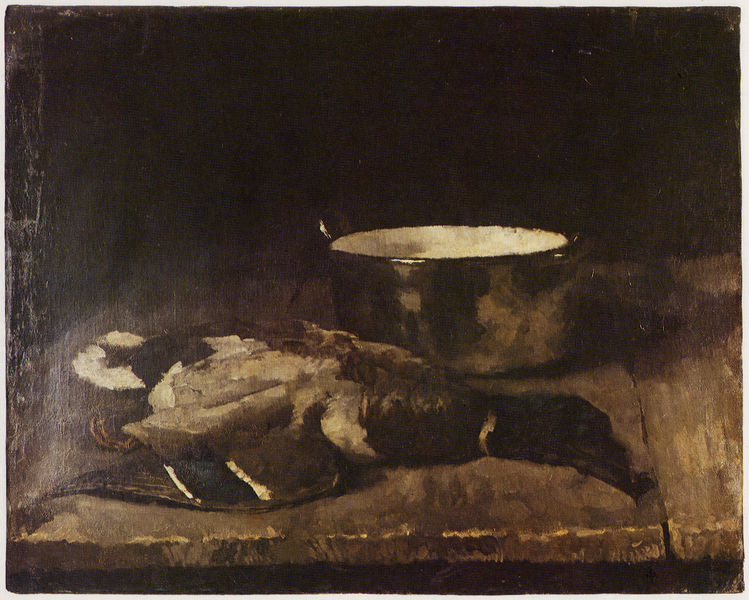
Titel: Wildente und Emailtopf
Künstler: Carl Schuch
Institution: Privatbesitz
Schlagwörter: blau, dunkel, feder, flügel, gemälde, kopf, schatten, vogel, weiß, grün, ocker, ausschnitt, braun, grau, hell, hintergrund, holz, licht, schwarz, tisch, tische, vordergrund, zeichnung, ölbild, tier, beige, malerei, regal, wand, band, federn, gefieder, schale, schüssel, silber, tod, tot, hals, öl, spiegelung, pastos, boden, auge, dunkelheit, gold, kelch, realismus, innen, rund, henkel, stilleben, stillleben, ton, beine, schwanz, terrasse, topf, bein, liegen, düster, ente, schnabel, barun, monochrom, füsse, ölgemälde, essen, widerschein, finster, glanz, streifen, glänzend, metall, bretter, bauch, poliert, reflexion, fotografie, kante, tischkante, griff, holztisch, außen, memento mori, geschlachtet, fuss, brett, leinwand, erpel, krallen, stockente, tischplatte, jagd, küche, geflügel, firnis, beute, fasan, karg, brauntöne, kochen, rebhuhn, küchenstück, email, ablage, holzbild, schnepfe, holzbretter, raun, beschädigt, tsich, krakelee, emailliert, dunekl, wildente, jolz, wildstück, haptikente, ärpel, ente tot jagd topf holztisch, 16.jh., ganter, emaillier